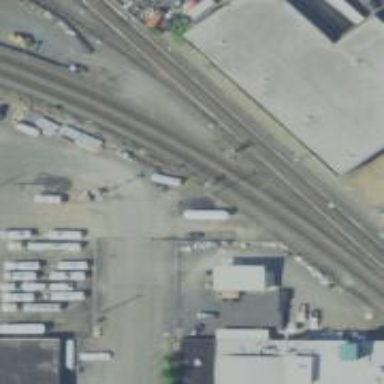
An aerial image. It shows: Railway signal.